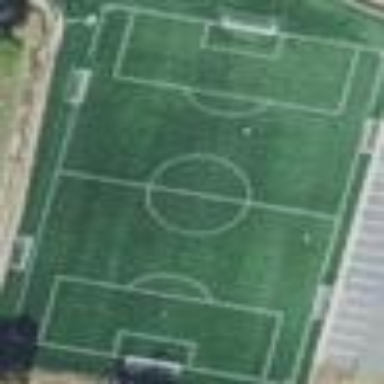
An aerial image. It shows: Soccer pitch for leisure land activities.